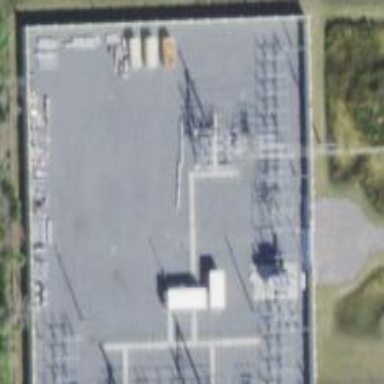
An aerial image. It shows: Switch used for power control.